Chest X-ray. View position: PA
Patient age: 74
Patient sex: F
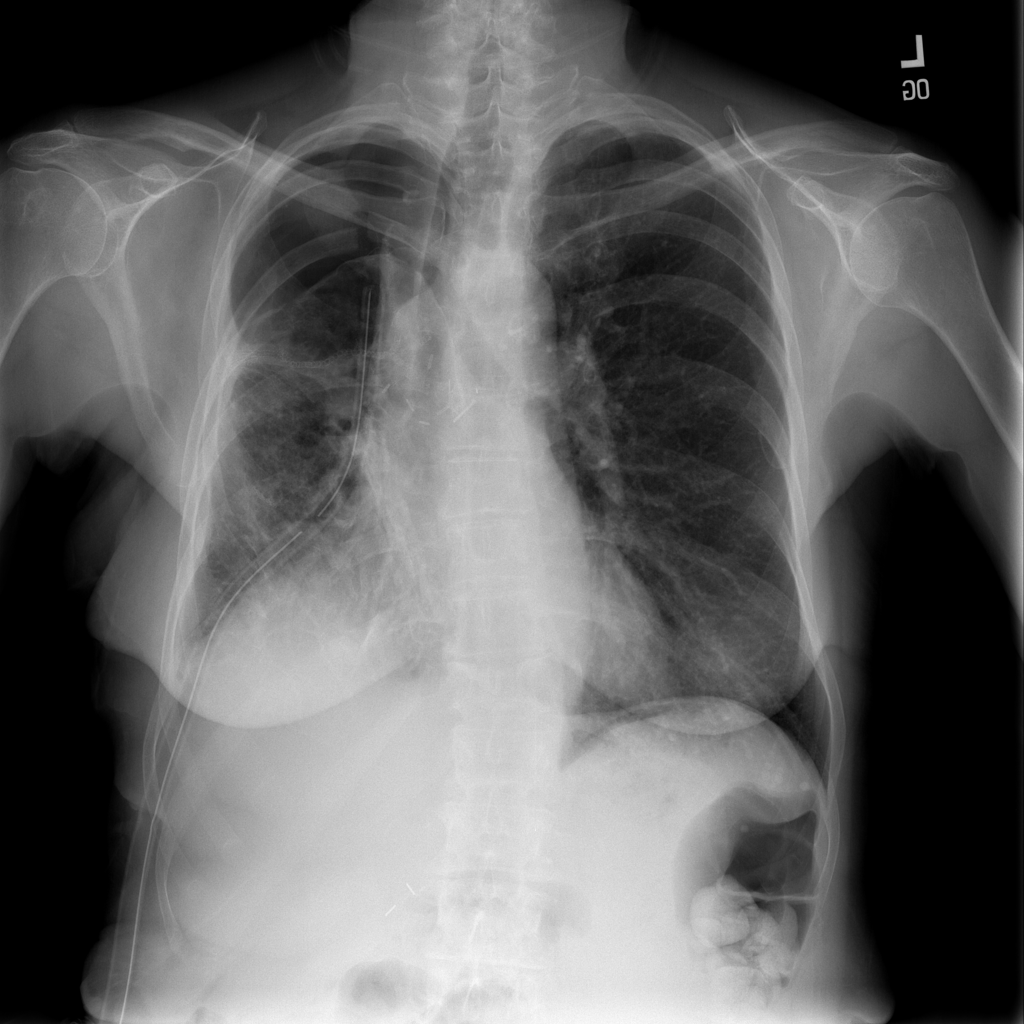
Finding: Pneumothorax